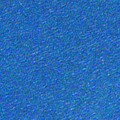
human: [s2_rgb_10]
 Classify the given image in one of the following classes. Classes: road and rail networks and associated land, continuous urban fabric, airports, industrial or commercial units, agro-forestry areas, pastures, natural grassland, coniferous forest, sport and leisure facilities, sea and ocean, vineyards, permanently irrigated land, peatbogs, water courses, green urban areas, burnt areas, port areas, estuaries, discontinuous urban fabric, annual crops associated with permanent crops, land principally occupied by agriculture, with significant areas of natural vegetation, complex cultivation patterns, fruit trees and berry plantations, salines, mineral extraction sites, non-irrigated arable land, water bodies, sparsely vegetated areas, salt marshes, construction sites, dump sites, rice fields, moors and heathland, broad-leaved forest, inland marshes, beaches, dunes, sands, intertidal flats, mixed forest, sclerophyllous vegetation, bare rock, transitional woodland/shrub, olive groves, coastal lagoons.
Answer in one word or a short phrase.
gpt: sea and ocean